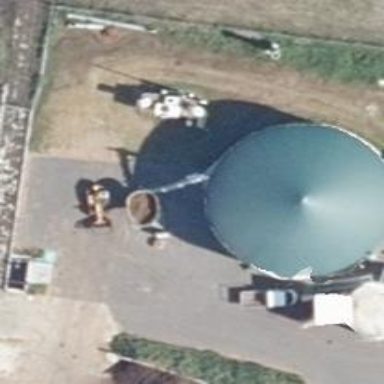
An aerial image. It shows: Storage tank with man-made structure.